Question: I have bumped into a bit inconsistent IRQ/ISR performance on Freescales imx.233 running linux kernel (3.8.13) with CONFIG_PREEMPT_RT patches.
I am little bit surprised why this processor (ARM9, 454mhz) is unable to keep up even with 74kHz IRQ requests.. ?
In my kernel config I have set following flags:
'''
CONFIG_TINY_PREEMPT_RCU=y
CONFIG_PREEMPT_RCU=y
CONFIG_PREEMPT=y
CONFIG_PREEMPT_RT_BASE=y
CONFIG_HAVE_PREEMPT_LAZY=y
CONFIG_PREEMPT_LAZY=y
CONFIG_PREEMPT_RT_FULL=y
CONFIG_PREEMPT_COUNT=y
CONFIG_DEBUG_PREEMPT=y
'''
On the system there is basically nothing running (created by buildroot), and I set PWM to generate a pulse of 74kHz, that serves as interrupt.
Then in the ISR, I just trigger another GPIO output pin, and check the output.
What I find is that sometimes I miss an interrupt -
You can see the missed interrupt here:

And also the the triggering of output pin seems to be a bit inconsistent, the output pin is triggered usually within "5% window", that might still be acceptable. But I worry, that when I start implementing data transfer logic, instead of just triggering the pin, I might run into further problems...
My simple driver code looks like this:
'''
#needed includes
uint16_t INPUT_IRQ = 39;
uint16_t OUTPUT_GPIO = 38;
struct test_device *device;
//Prototypes
void irqtest_exit(void);
int irqtest_init(void);
void free_device(void);
//Default functions
module_init(irqtest_init);
module_exit(irqtest_exit);
//triggering flag
uint16_t pulse = 0x1;
irqreturn_t irq_handle_function(int irq, void *device_id)
{
pulse = !pulse;
gpio_set_value(OUTPUT_GPIO, pulse);
return IRQ_HANDLED;
}
struct test_device {
int huuhaa;
};
void free_device() {
if (device)
kfree(device);
}
int irqtest_init(void) {
int result = 0;
device = kmalloc(sizeof *device, GFP_KERNEL);
device->huuhaa = 10;
printk("IRB/irqtest_init: Inserting IRQ module
");
printk("IRB/irqtest_init: Requesting GPIO (%d)
", INPUT_IRQ);
result = gpio_request_one(INPUT_IRQ, GPIOF_IN, "PWM input");
if (result != 0) {
free_device();
printk("IRB/irqtest_init: Failed to set GPIO (%d) as input.. exiting
", INPUT_IRQ);
return -EINVAL;
}
result = gpio_request_one(OUTPUT_GPIO, GPIOF_OUT_INIT_LOW , "IR OUTPUT");
if (result != 0) {
free_device();
printk("IRB/irqtest_init: Failed to set GPIO (%d) as output.. exiting
", OUTPUT_GPIO);
return -EINVAL;
}
//Set our desired interrupt line as input
result = gpio_direction_input(INPUT_IRQ);
if (result != 0) {
printk("IRB/irqtest_init: Failed to set IRQ as input.. exiting
");
free_device();
return -EINVAL;
}
//Set flags for our interrupt, guessing here..
irq_flags |= IRQF_NO_THREAD;
irq_flags |= IRQF_NOBALANCING;
irq_flags |= IRQF_TRIGGER_RISING;
irq_flags |= IRQF_NO_SOFTIRQ_CALL;
//register interrupt
result = request_irq(gpio_to_irq(INPUT_IRQ), irq_handle_function, irq_flags, "irq testing", device);
if (result != 0) {
printk("IRB/irqtest_init: Failed to reserve GPIO 38
");
return -EINVAL;
}
printk("IRB/irqtest_init: insert success
");
return 0;
}
void irqtest_exit(void) {
if (device)
kfree(device);
gpio_free(INPUT_IRQ);
gpio_free(OUTPUT_GPIO);
printk("IRB/irqtest_exit: Removing irqtest module
");
}
int irqtest_open(struct inode *inode, struct file *filp) {return 0;}
int irqtest_release(struct inode *inode, struct file *filp) {return 0;}
'''
In the system, I have following interrupts registered, after the driver is loaded:
'''
# cat /proc/interrupts
CPU0
16: 36379 - MXS Timer Tick
17: 0 - mxs-spi
18: 2103 - mxs-dma
60: 0 gpio-mxs irq testing
118: 0 - mxs-spi
119: 0 - mxs-dma
120: 0 - RTC alarm
124: 0 - 8006c000.serial
127: 68050 - uart-pl011
128: 151 - ci13xxx_imx
Err: 0
'''
I wonder if the flags I declare to my IRQ are good ? I noticed that with this configuration, I can no longer reach console, so kernel seems totally consumed with servicing this 74kHz trigger now.. this can't be right ?
I suppose it's not a big deal for me since this is only during data transfer, but still I feel I'm doing something wrong..
Also, I wonder if it would be more efficient to map the registers with ioremap, and trigger the output with direct memory writes ?
Is there some way I could increase the priority of the interrupt even higher ? Or could I somehow lock the kernel for the duration of the data transfer (~400ms), and generate somehow else my timing for the output ?
Edit: Forgot to add /proc/interrupts output to the question...
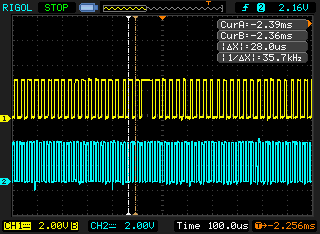
Answer: What you experience here is interrupt jitter. This is to be expected on Linux, because the kernel regularly disables the interrupts for various tasks (entering a spinlock, handling an interrupt, etc.).
This will happen, regardless wether you have PREEMPT_RT or not, so expecting to generate 74kHz signal with regular interrupts is pretty much unrealistic.
Now, ARM has higher priority interrupts called FIQs, that will never be masked or disabled.
Linux doesn't use FIQ, and is not built to deal with the fact that an FIQ could be used, so you won't be able to use the generic kernel framework.
From Linux driver development point of view however, it's not really different as long as you keep this in mind: you have to write a handler, and associate it to an IRQ. You'll also have to poke into the interrupt controller to make it generate a FIQ for the interrupt you want to use (the details on how to change it are platform-dependant. Some platforms have functions to do that (like imx25 and mxc_set_irq_fiq), some others don't. imx23/28 don't, so you'll have to do it by hand).
The only thing that the functions to setup a fiq handler only work with a assembly-written handler, so you'll have to rewrite your handler in assembly (with your current code, it should be trivial though).
You can grab additional details to the blog post Alexandre posted (<URL>, where you'll find working code, samples, and explanations on how it all works together.